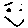
Label: smiley face